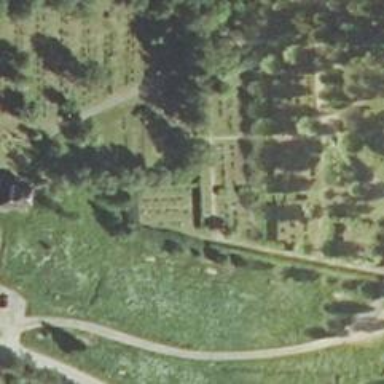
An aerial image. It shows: Historic memorial.